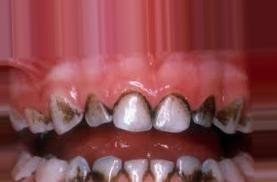
Condition: Tooth Discoloration